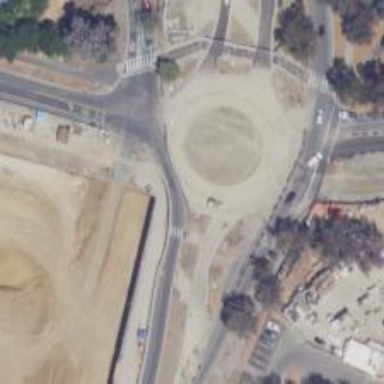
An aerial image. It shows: Roundabout at tertiary road junction.